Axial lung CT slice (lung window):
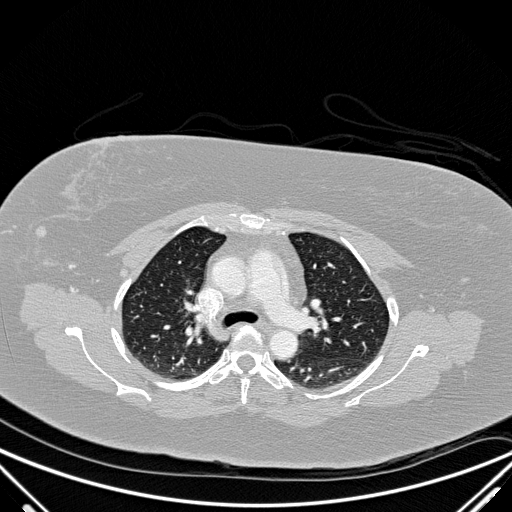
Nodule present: no